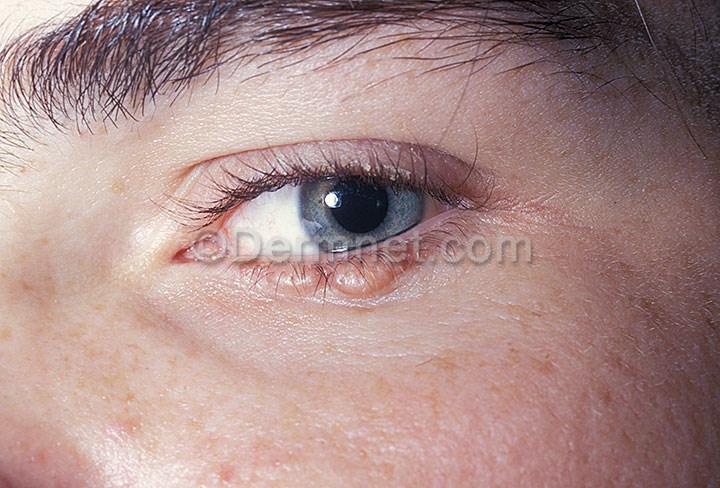
Disease: Systemic Disease